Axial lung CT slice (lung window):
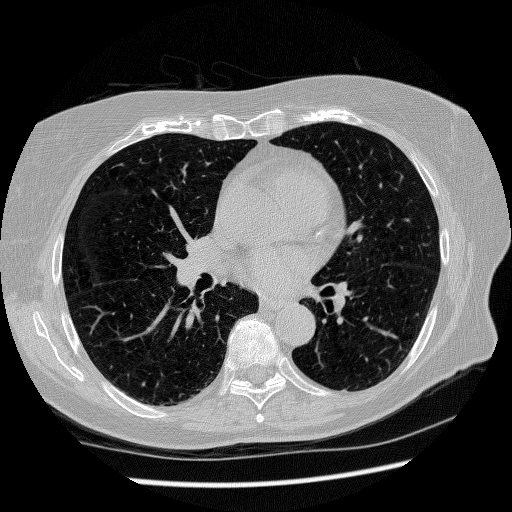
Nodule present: no